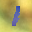
Label: 1